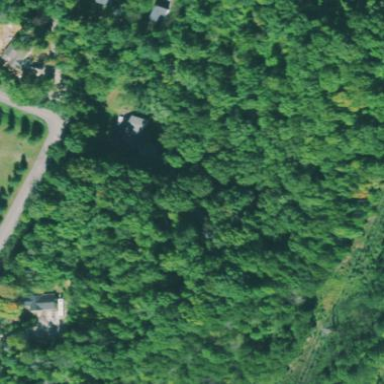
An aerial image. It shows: Beautiful woodland area.